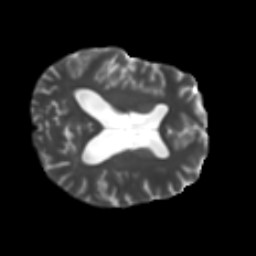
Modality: T2w
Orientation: axial
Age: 25
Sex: female
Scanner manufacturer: ge
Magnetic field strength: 3 T
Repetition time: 7.8 s
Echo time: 0.0606 s